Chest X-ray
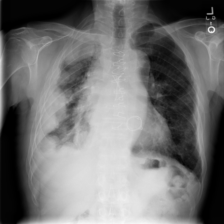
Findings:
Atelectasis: negative
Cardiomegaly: negative
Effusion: negative
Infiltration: negative
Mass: negative
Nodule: negative
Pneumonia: negative
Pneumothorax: negative
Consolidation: negative
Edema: negative
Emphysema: negative
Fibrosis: negative
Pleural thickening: positive
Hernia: negative